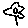
Label: flower